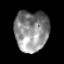
Tissue: skin
Cell type: Epithelial cells
Senescence score: 0.2449
Nuclear area (px): 1373
Mean DAPI intensity: 137.473